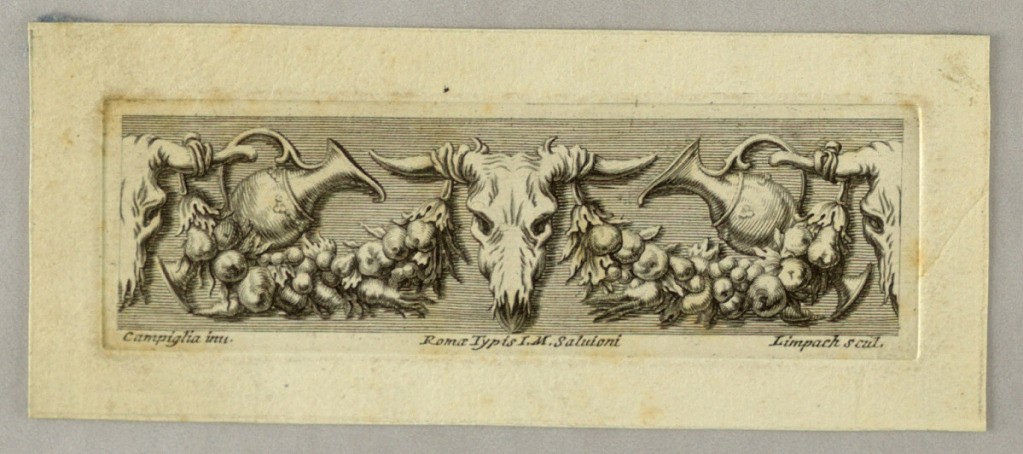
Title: Vignette, Ornamental Frieze
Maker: Maximilian Joseph Limpach, Czech, active the 1st half of 18th century
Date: ca. 1730
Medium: Engraving on paper
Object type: Print
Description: Festoons and pitchers suspended from bucrania.